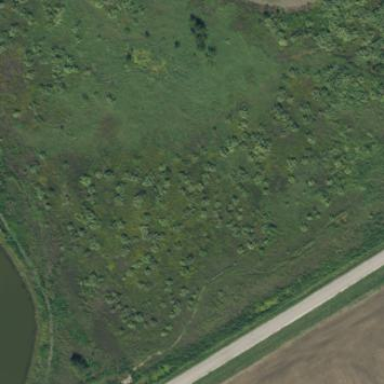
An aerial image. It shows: Transitional meadow.